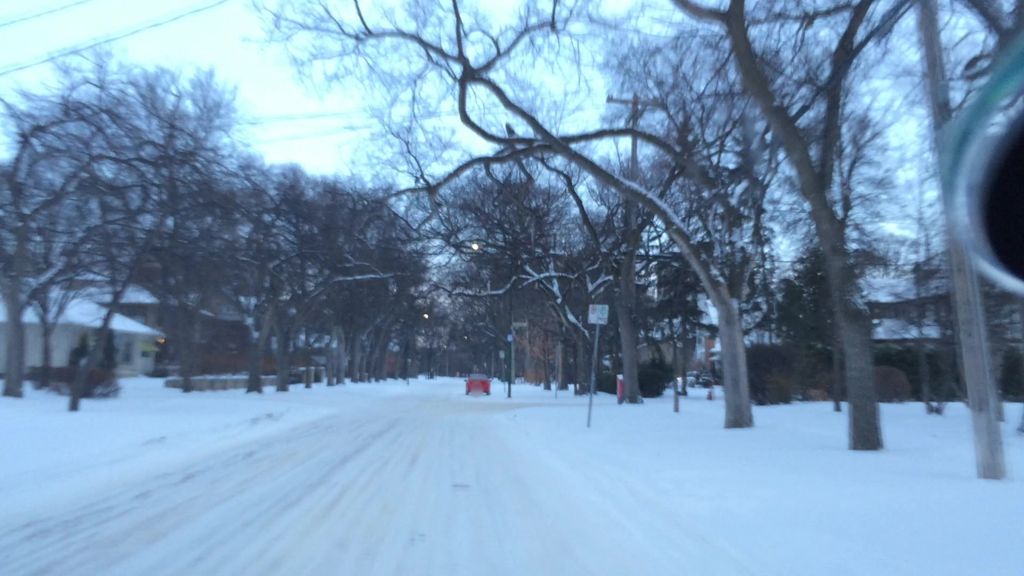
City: winnipeg